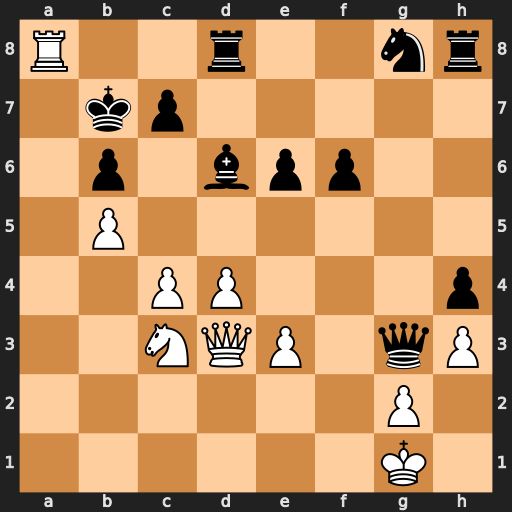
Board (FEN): R2r2nr/1kp5/1p1bpp2/1P6/2PP3p/2NQP1qP/6P1/6K1
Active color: w
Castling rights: -
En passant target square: -
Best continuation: Qe4+ c6 Qxc6#